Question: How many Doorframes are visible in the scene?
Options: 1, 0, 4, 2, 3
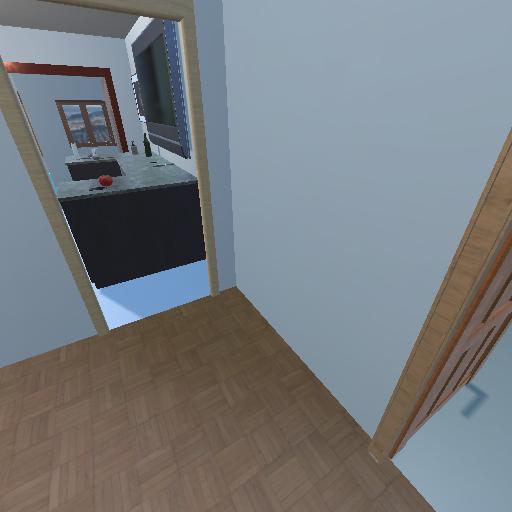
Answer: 1